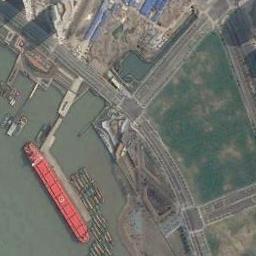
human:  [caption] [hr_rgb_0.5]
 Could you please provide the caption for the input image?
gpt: There is a ship in the black water next to buildings and grass .

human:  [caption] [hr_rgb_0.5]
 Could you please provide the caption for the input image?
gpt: An orange-red bulk carrier docked by the dock, With storage buildings on the dock, Similar to a mine .

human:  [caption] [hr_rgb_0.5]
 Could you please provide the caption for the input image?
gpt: The grass is beside the ship .

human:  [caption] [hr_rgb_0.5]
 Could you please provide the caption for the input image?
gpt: The cargo ship and several boats are docked at the dock and a grass is  on the bank .

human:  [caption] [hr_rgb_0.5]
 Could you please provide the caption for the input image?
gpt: The red ship is at the harbor beside a green meadow .